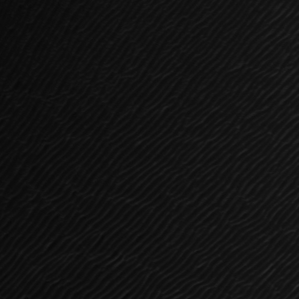
Label: frost